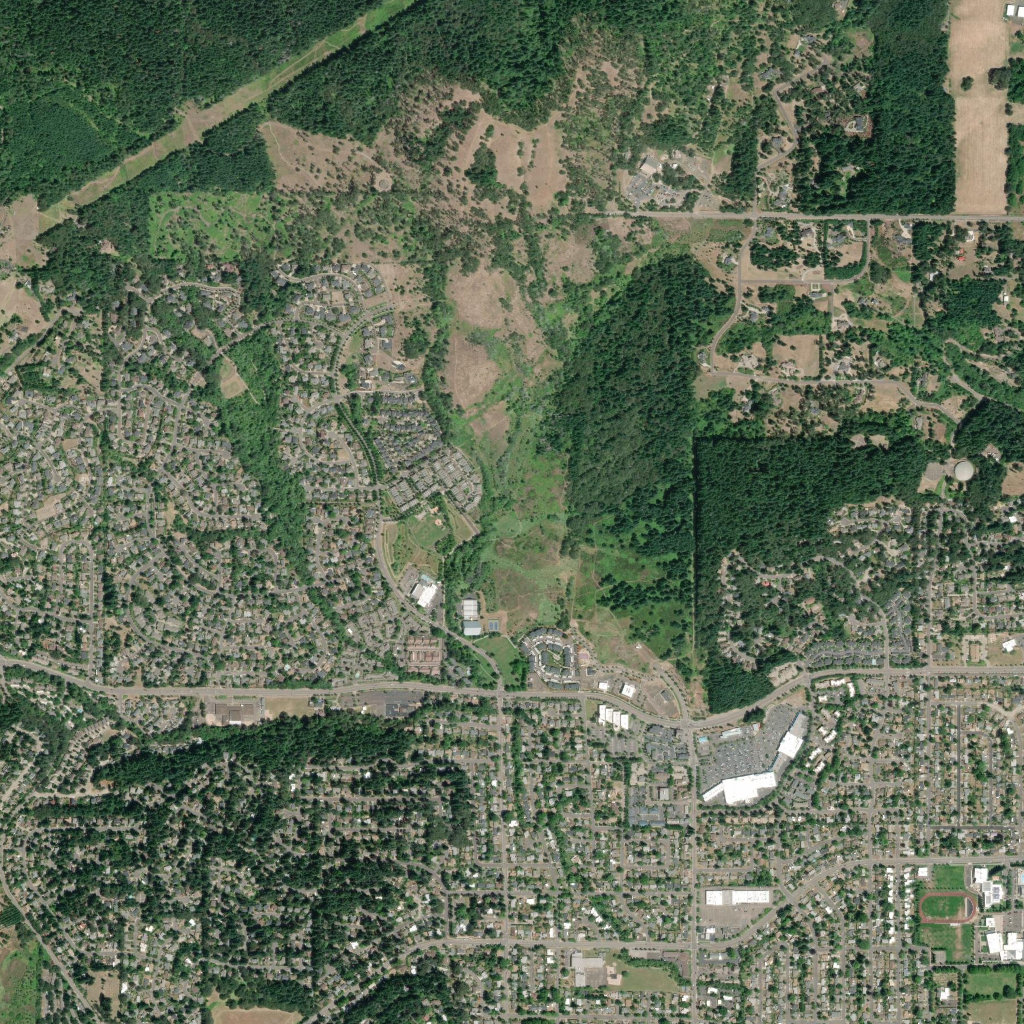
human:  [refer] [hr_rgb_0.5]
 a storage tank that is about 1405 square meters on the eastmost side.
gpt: <box>[[92, 44, 95, 47, 0]]</box>